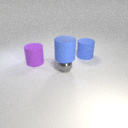
small gray metal sphere below large blue rubber cylinder